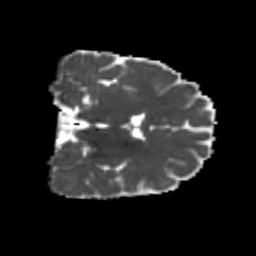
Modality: MD
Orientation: coronal
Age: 19
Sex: male
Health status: healthy
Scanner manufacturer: philips
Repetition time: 7.388 s
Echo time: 0.08599 s